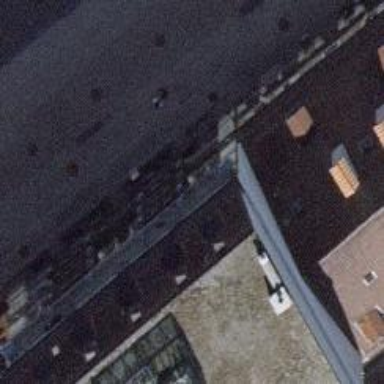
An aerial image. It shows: Clothing store.